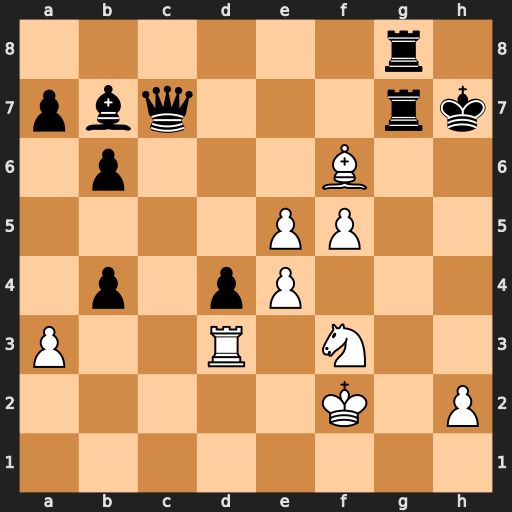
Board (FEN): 6r1/pbq3rk/1p3B2/4PP2/1p1pP3/P2R1N2/5K1P/8
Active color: w
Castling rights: -
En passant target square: -
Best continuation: Ng5+ Rxg5 Rh3+ Rh5 Rxh5#